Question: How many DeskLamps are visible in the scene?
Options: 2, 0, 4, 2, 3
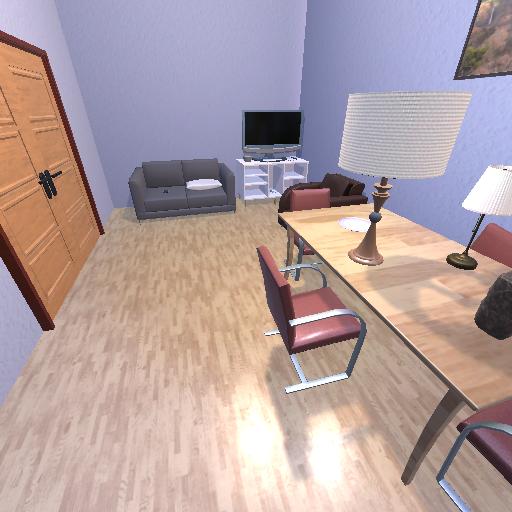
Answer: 2